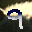
Label: 9